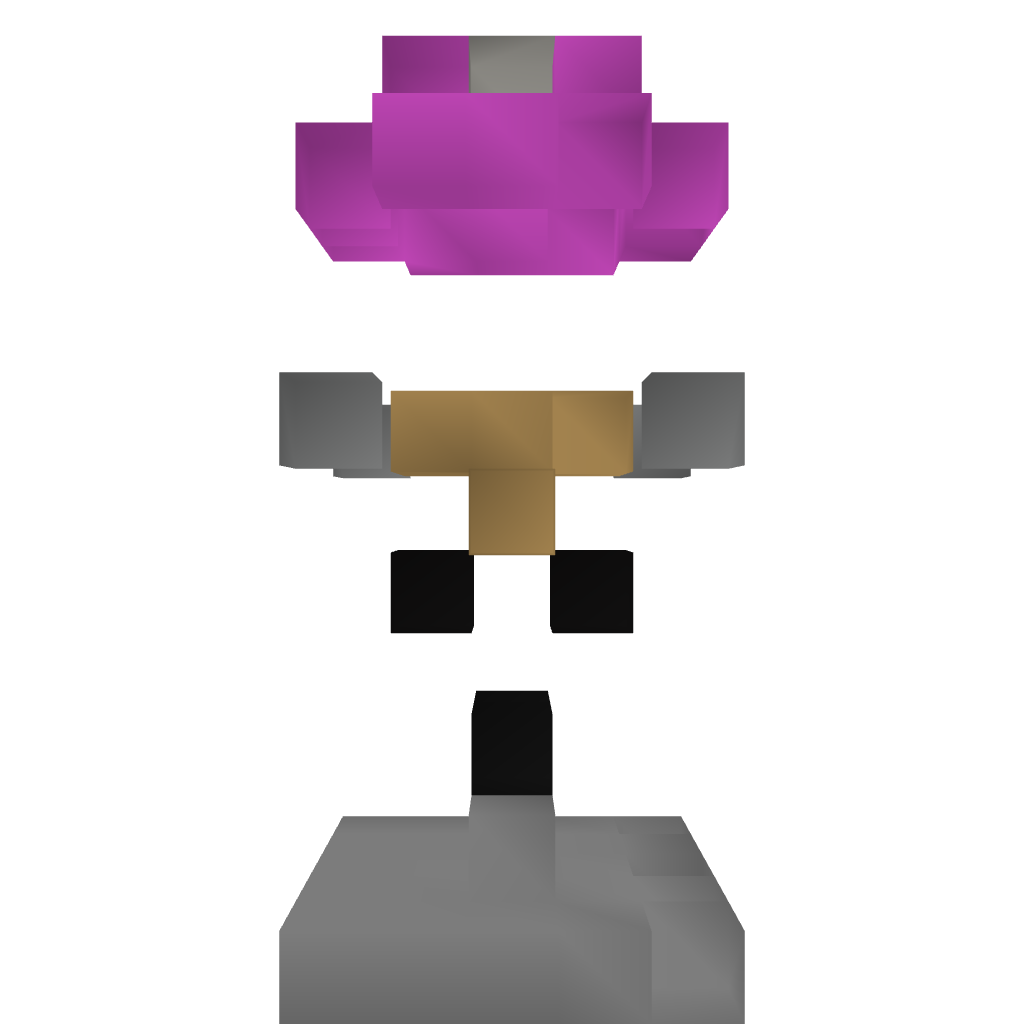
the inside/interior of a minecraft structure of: Trading booth